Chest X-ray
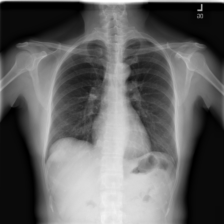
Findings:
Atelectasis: negative
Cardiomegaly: negative
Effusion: negative
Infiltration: negative
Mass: negative
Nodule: negative
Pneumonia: negative
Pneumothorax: negative
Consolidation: negative
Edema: negative
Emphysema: negative
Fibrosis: negative
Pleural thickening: negative
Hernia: negative